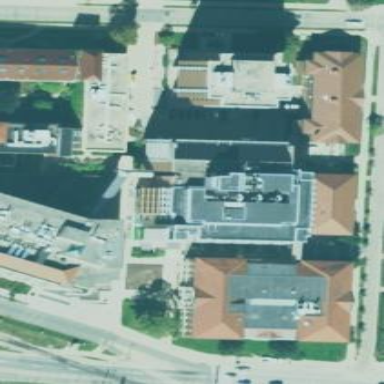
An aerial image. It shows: University building.